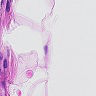
Metastatic tissue present: no